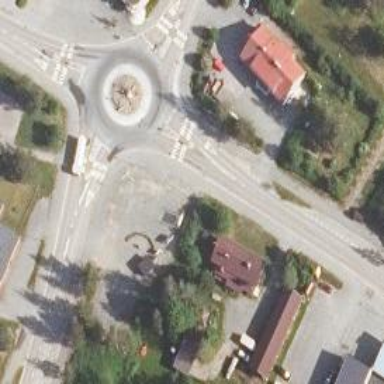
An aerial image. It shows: Secondary road with asphalt surface leading to roundabout junction.